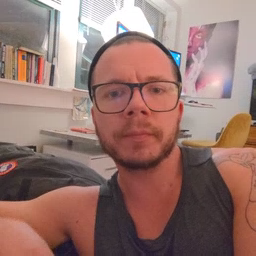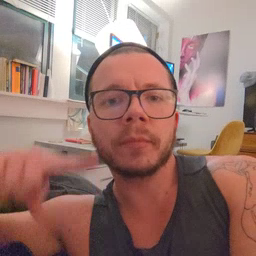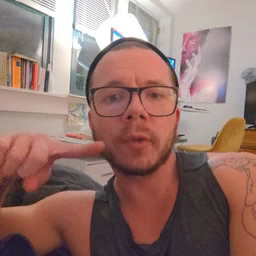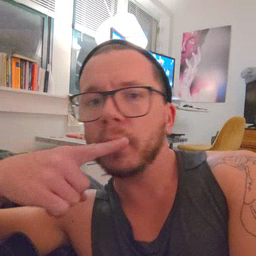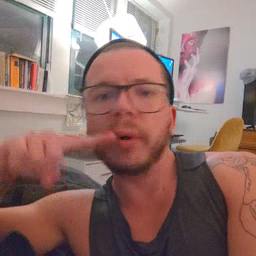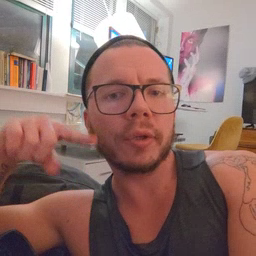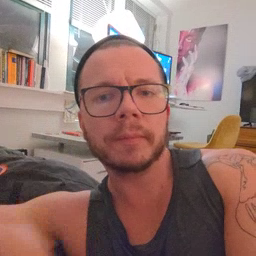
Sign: toothbrush